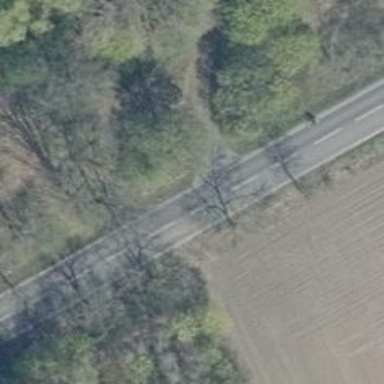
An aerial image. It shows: Secondary road with asphalt surface.